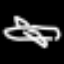
Label: airplane